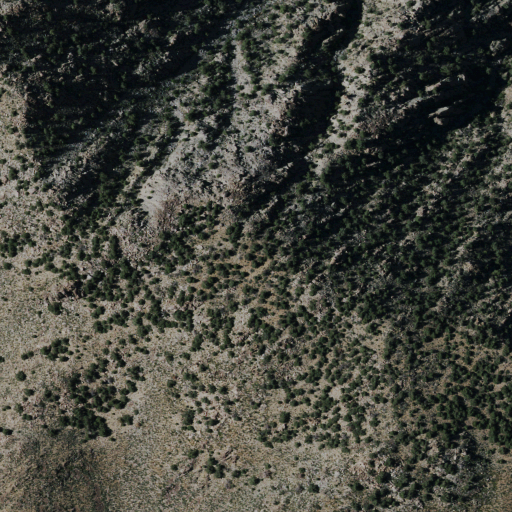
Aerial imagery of ridge(s) in California named Nelson Range containing shrub and evergreen forest